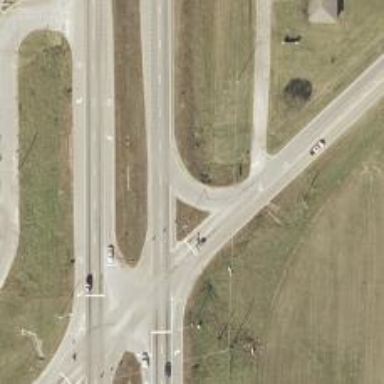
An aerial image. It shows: Asphalt trunk link road.